Interaction volume radius: 5 \u00c5
Interaction volume height: 10 \u00c5
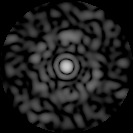
Disorder parameter: 0.7819